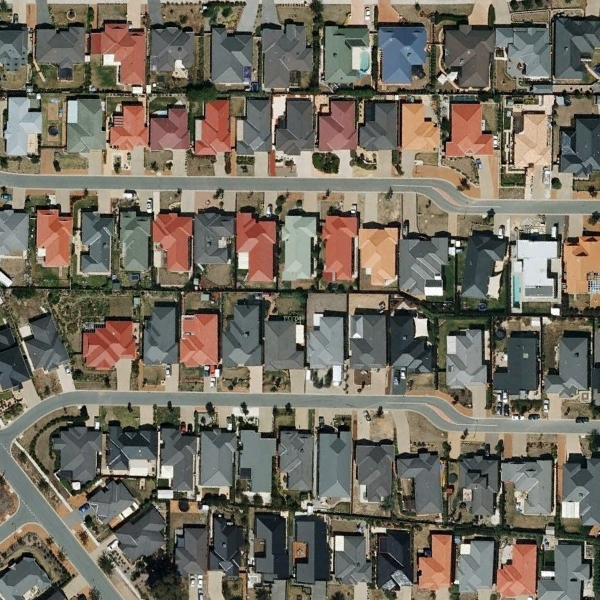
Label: DenseResidential